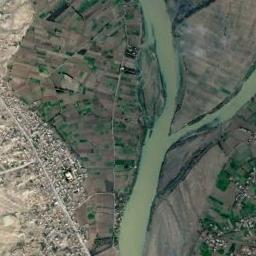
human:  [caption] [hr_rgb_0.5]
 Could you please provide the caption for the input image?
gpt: There are several buildings beside the river .

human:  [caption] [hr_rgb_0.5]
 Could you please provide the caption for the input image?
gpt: A curved light green river with small islands and green and tan mixed fields on both sides of the shore .

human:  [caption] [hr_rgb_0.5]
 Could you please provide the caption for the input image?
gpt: The river goes through bare and green farmland .

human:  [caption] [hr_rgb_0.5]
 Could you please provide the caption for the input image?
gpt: The green river with a tributary goes through the farmland .

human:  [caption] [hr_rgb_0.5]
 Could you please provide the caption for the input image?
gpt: There are many brown farmlands and buildings near the river .